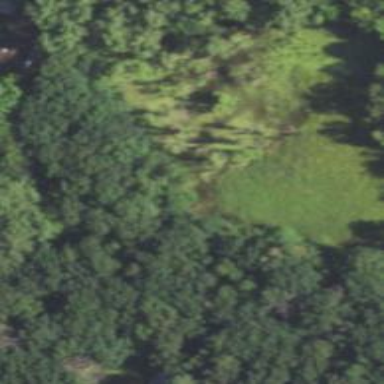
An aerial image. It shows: Peaceful pond surrounded by nature.